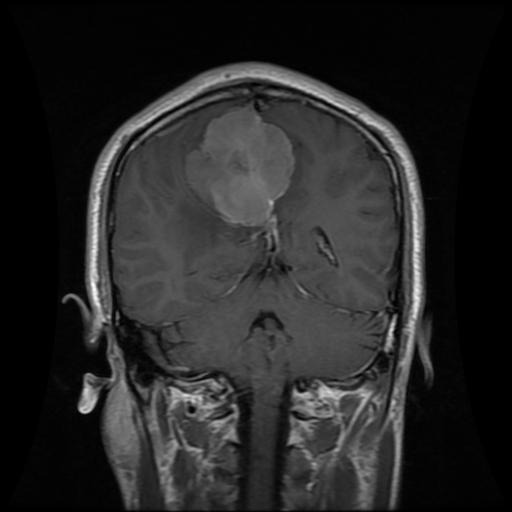
Label: meningioma